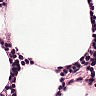
Metastatic tissue present: no